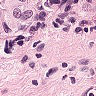
Metastatic tissue present: yes